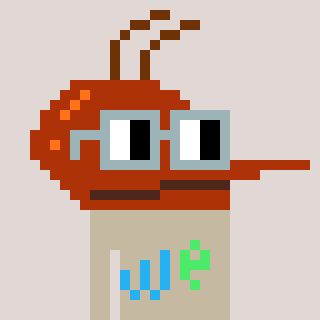
a pixel art character with square dark gray glasses, a mosquito-shaped head and a bege-colored body on a warm background